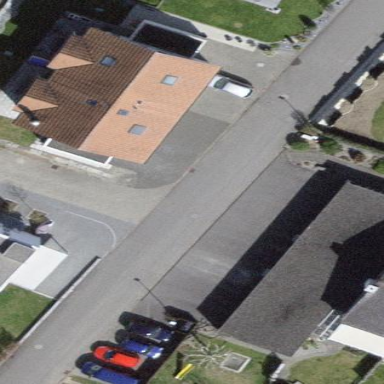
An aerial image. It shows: Garage.